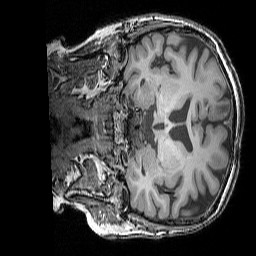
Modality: T1w
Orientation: coronal
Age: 67
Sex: female
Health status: ill
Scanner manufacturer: siemens
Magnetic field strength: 3 T
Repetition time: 1.75 s
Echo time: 0.00418 s